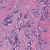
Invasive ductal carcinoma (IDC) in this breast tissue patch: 1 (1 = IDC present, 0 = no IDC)